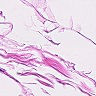
Metastatic tissue present: no